Question: How do you check if an EditText is empty? input type number

'''
package com.example.www.myapplication
import android.support.v7.app.AppCompatActivity
import android.os.Bundle
import kotlinx.android.synthetic.main.activity_main.*
import java.util.*
class MainActivity : AppCompatActivity() {
override fun onCreate(savedInstanceState: Bundle?) {
super.onCreate(savedInstanceState)
setContentView(R.layout.activity_main)
button.setOnClickListener {
val inter:Int=editText.text.toString().toInt()
val year: Int = Calendar.getInstance().get(Calendar.YEAR)
val res:Int=year-inter
textView.text=res.toString()
}
}
'''
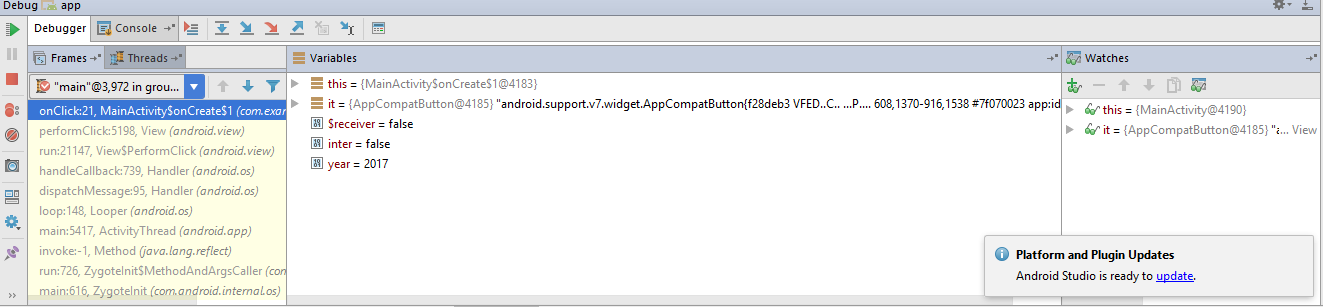
Answer: Here is the full example with explanation.
'''
//init the edittext
val etMessage = findViewById(R.id.et_message) as EditText
//init the button
val btnClick = findViewById(R.id.btn_click) as Button
btnClick.setOnClickListener{
//read value from EditText to a String variable
val msg: String = etMessage.text.toString()
//check if the EditText have values or not
if(msg.trim().length>0) {
Toast.makeText(applicationContext, "Message : "+msg, Toast.LENGTH_SHORT).show()
}else{
Toast.makeText(applicationContext, "Please enter some message! ", Toast.LENGTH_SHORT).show()
}
}
'''